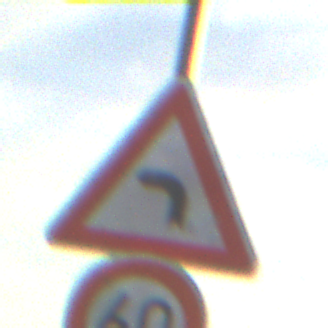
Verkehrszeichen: KurveLinks
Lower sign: Geschwindigkeit60
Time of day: SunriseSunset
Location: Outdoor (Nature)
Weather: PartlyCloudy
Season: Summer
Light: Natural